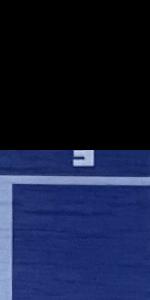
Label: Empty